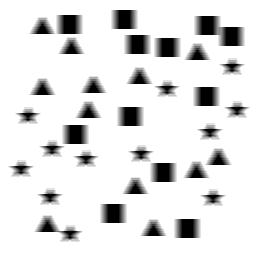
Squares: 12
Triangles: 12
Stars: 12
Total shapes: 36